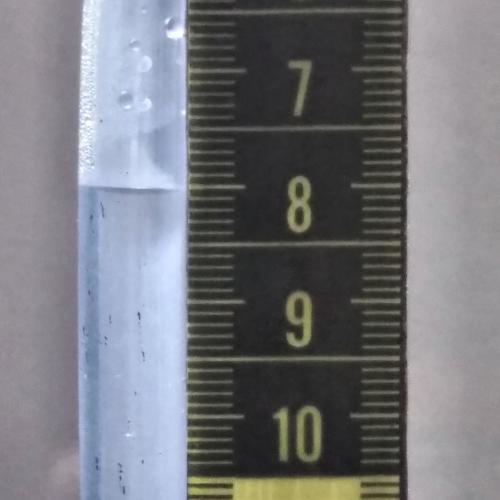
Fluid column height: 8.0 cm